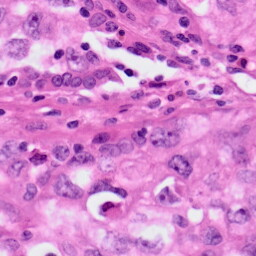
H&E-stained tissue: Lung